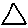
Label: triangle